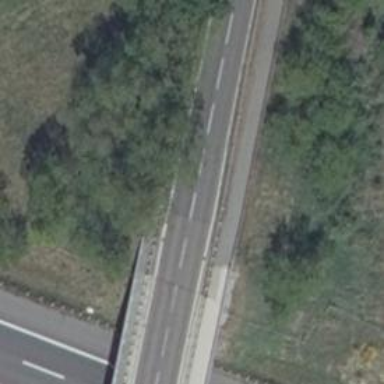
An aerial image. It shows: Concrete path bridge.